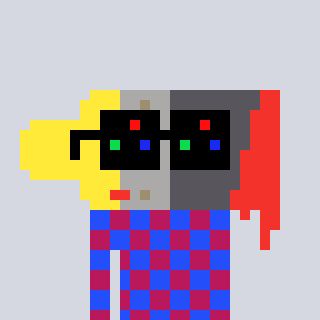
a pixel art character with square black sunglasses, a paintbrush-shaped head and a darkpink-colored body on a cool background